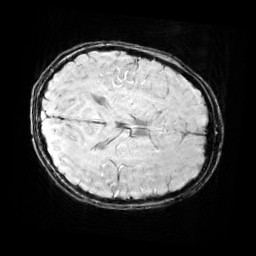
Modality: SWI
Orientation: axial
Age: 13
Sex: male
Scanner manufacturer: siemens
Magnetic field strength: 3 T
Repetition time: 0.027 s
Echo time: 0.02 s